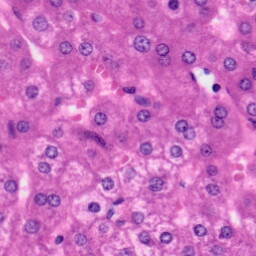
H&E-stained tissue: Liver